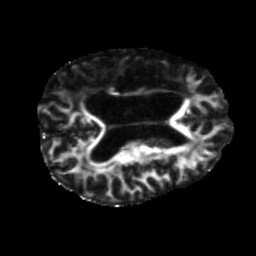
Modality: FA
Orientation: axial
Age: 46
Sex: male
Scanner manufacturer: siemens
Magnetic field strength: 3 T
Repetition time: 5.25 s
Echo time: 0.08 s